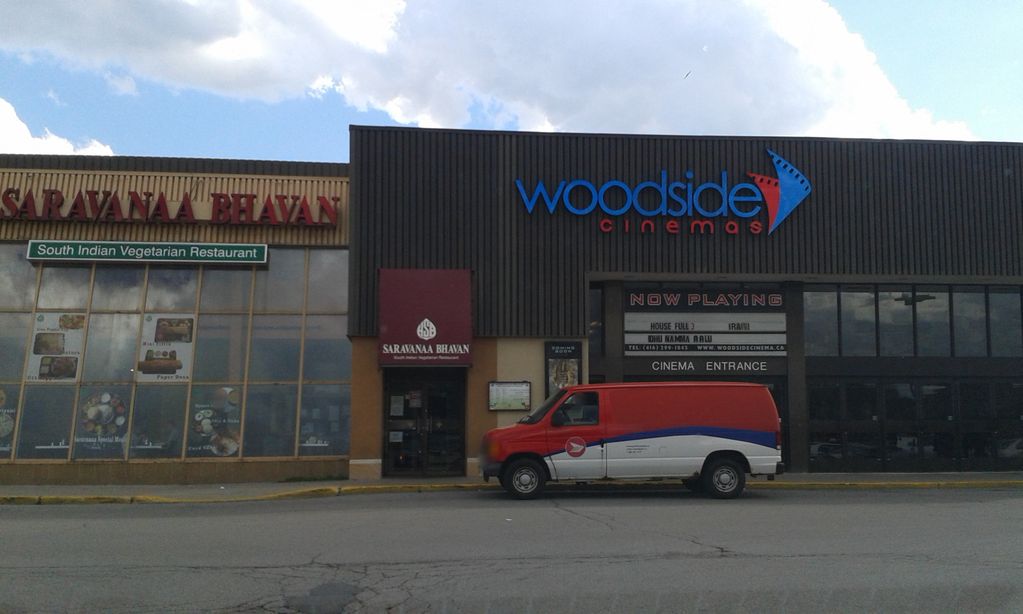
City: toronto